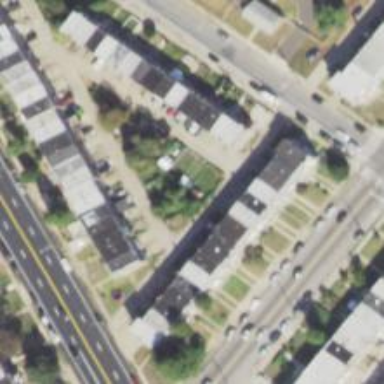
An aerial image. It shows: Alley classified as service road.